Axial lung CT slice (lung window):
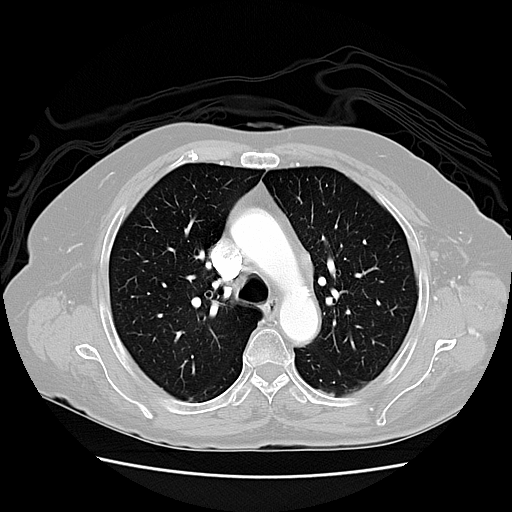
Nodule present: no